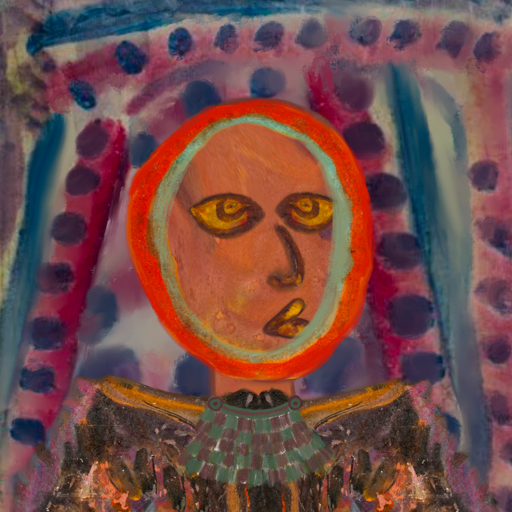
Background: HillGirl, Head And Neck Side: Mother_And_Son_Son, Face Side: Comrade, Bust: Gypsy_Queen, Hair Side: Sisters, Head Accessory: Blank, Second Necklace: After_Raid, Necklace: Blank, Baby: Blank